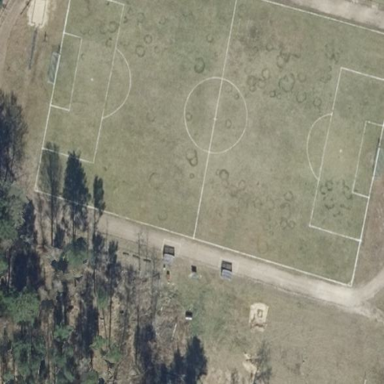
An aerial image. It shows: Soccer pitch for leisureland activities.